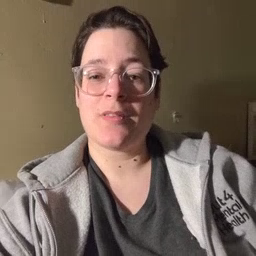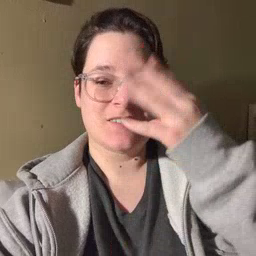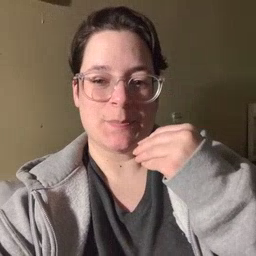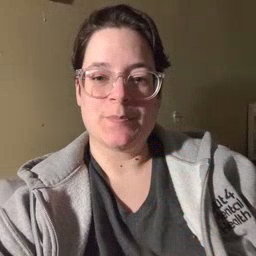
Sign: sleep